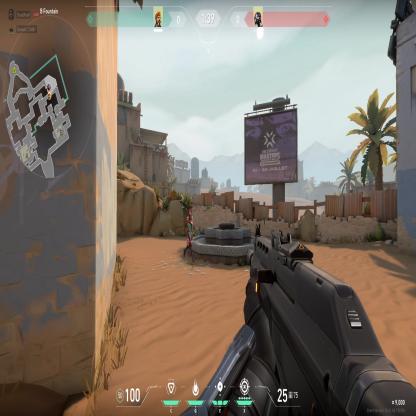
Label: enemy